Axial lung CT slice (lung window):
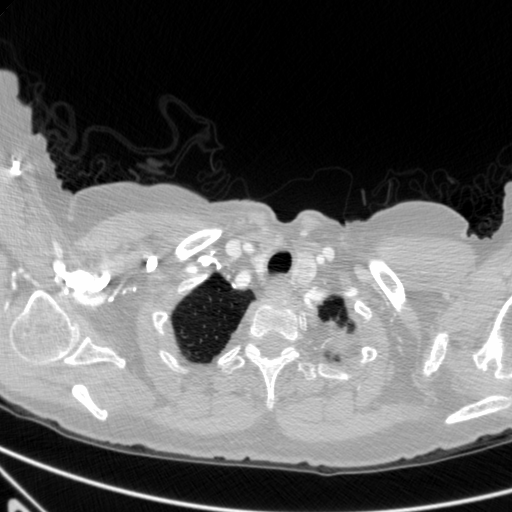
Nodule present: no